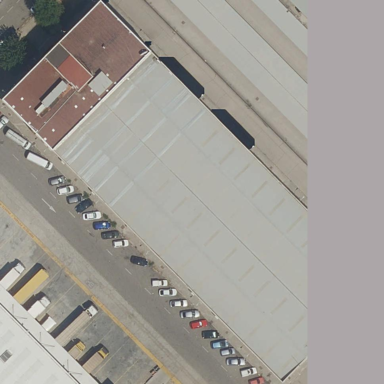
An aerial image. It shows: Industrial building.